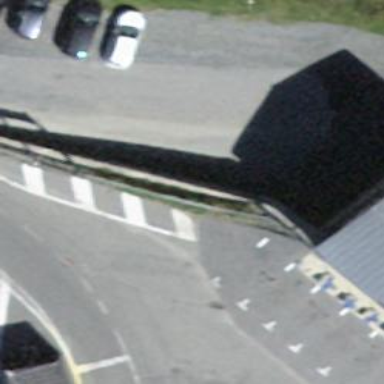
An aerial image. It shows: Guard rail as barrier.